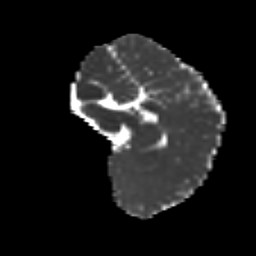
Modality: MD
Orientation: sagittal
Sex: male
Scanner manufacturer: siemens
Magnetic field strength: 3 T
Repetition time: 5 s
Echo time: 0.071 s